Question: I have this code:
'''
$query = "SELECT ciudadh,corporacionh,r1,proxima,ultima FROM usuariox";
$headings = array('#', 'Estas son sus fichas hasta la fecha','fecha de ingreso');
if ($result = mysql_query($query) or die(mysql_error())) {
// Create a new PHPExcel object
$objPHPExcel = new PHPExcel();
$objPHPExcel->getActiveSheet()->setTitle('Asuntos Pendientes');
$rowNumber = 2;
$rowNumber2 = 2;
$col = 'A';
foreach($headings as $heading) {
$objPHPExcel->getActiveSheet()->setCellValue($col.$rowNumber,$heading);
$col++;
}
// Loop through the result set
$rowNumber = 3;
$newId = 1;
while ($row = mysql_fetch_row($result)) {
$col = 'B';
$objPHPExcel->getActiveSheet()->setCellValue("A$rowNumber", $newId++);
foreach($row as $cell) {
$objPHPExcel->getActiveSheet()->setCellValue($col.$rowNumber,$cell);
$col++;
}
$rowNumber++;
$rowNumber2++;
}
$styleArray = array(
'borders' => array(
'allborders' => array(
'style' => PHPExcel_Style_Border::BORDER_THIN,
'color' => array('argb' => 'FFB0c4dE'),
),
),
);
$styleArray2 = array(
'fill' => array(
'type' => PHPExcel_Style_Fill::FILL_SOLID,
'color' => array('argb' => 'FFB0c4dE'),
),
);
$objPHPExcel->getActiveSheet()->getStyle('A2:F2')->applyFromArray($styleArray);
$objPHPExcel->getActiveSheet()->getStyle('A1:F1')->applyFromArray($styleArray2);
$objPHPExcel->getActiveSheet()->getSheetView()->setZoomScale(80);
$objDrawing = new PHPExcel_Worksheet_Drawing();
$objDrawing->setName('Logo');
$objDrawing->setDescription('Logo');
$objDrawing->setPath('./images/headerexcel2.png');
$objDrawing->setWorksheet($objPHPExcel->getActiveSheet());
$objDrawing->setCoordinates('A1');
$objDrawing->setOffsetX(30);
// Freeze pane so that the heading line won't scroll
$objPHPExcel->getActiveSheet()->getColumnDimension('A')->setWidth(5);
$objPHPExcel->getActiveSheet()->getColumnDimension('B')->setWidth(50);
$objPHPExcel->getActiveSheet()->getDefaultRowDimension()->setRowHeight(30);
$objPHPExcel->getActiveSheet()->getRowDimension('1')->setRowHeight(50);
$objPHPExcel->getActiveSheet()->getRowDimension('2')->setRowHeight(15);
$objPHPExcel->getActiveSheet()->getHeaderFooter()->setOddHeader('&C&16');
$objPHPExcel->getDefaultStyle()->getFont()->setName('Arial');
$objPHPExcel->getDefaultStyle()->getFont()->setSize(14);
$objPHPExcel->getActiveSheet()->freezePane('A2');
// Save as an Excel BIFF (xls) file
$objWriter = PHPExcel_IOFactory::createWriter($objPHPExcel, 'Excel5');
header('Content-Type: application/vnd.ms-excel');
header('Content-Disposition: attachment;filename="asuntos-pendientes.xls"');
header('Cache-Control: max-age=0');
$objWriter->save('php://output');
exit();
}
echo 'a problem has occurred... no data retrieved from the database';
'''
the code works but "r1" field (mysql) have numbers like this:
but if a look the excel file instead the number Im getting this :

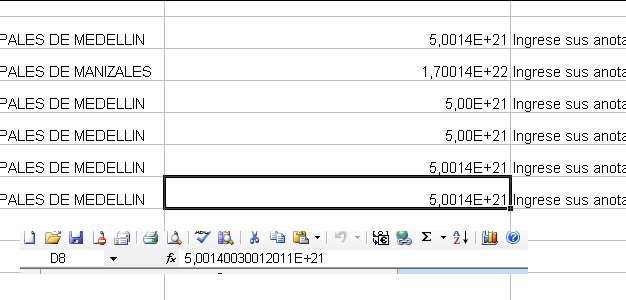
Answer: Write values like '05001400300120110010000' using 'setCellValueExplicit()' which will (by default) treat it as a string value, and hence store the value with the leading zero and (because it is far larger than an Excel or a PHP integer value) it won't be cast to float and displayed in scientific format